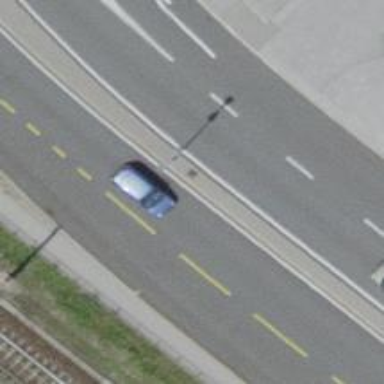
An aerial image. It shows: Primary highway with asphalt surface and dedicated lane for buses on the right.